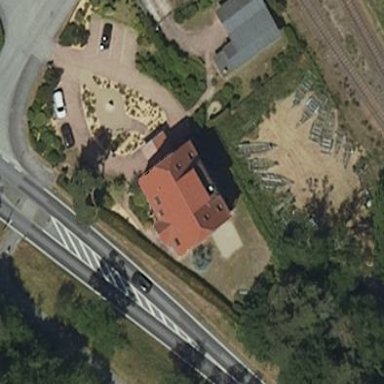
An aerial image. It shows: Residential building with half-hipped roof shape.